Question: I am reworking some tables from a screwed up database. A few of the tables had the same data with different table names, and each one of them also had similar data but different column names. Anyway, this is a weird request but this has to be down like this.
I need to pivot rows up to simulate one row so I can create one record from two different tables.
I have attached a photo. The table on the left will pull a single row and the table on the left will supply 1 - n rows based on the id from the left table. I need to pivot the rows up to simulate one row and create one record with the two results.
From my checking online the pivot seems to be the way to go but it seems to want me to group or do some type of aggregating.
What is the best way to go about doing this?
'''
table1 ---Produces one row
table1id | col1 | col2 | col3
1 Wow Wee Zee
table2 ---Produces 1 - n rows
table2id | table1id | col1 | col2 | col3
1 1 sock cloth sup
2 1 bal baa zak
3 1 x y fooZ
'''
needs to look like this (the below is not column names, they're the result set)
'''
Woo,wee,zee,sock,cloth,sup,bla,baaa,zak,x,y,fooZ
'''

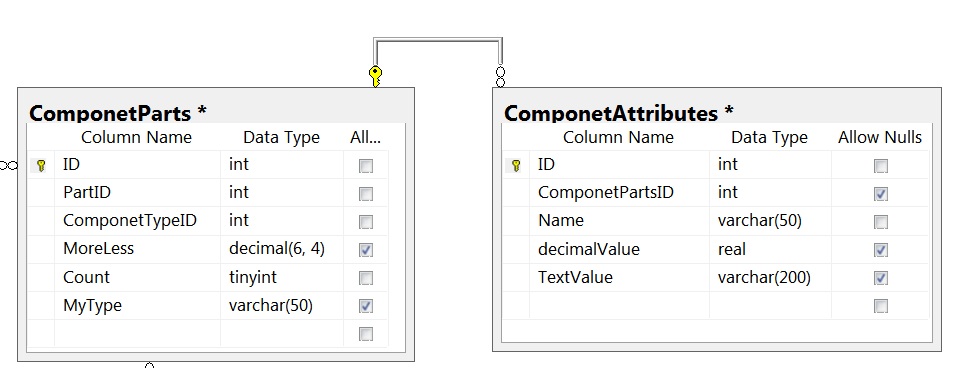
Answer: If using MySQL:
'''
SELECT a.table1id, GROUP_CONCAT(a.col) AS col_values
FROM
(
SELECT table1id, col1 col FROM table1 UNION ALL
SELECT table1id, col2 FROM table1 UNION ALL
SELECT table1id, col3 FROM table1 UNION ALL
SELECT table1id, col1 FROM table2 UNION ALL
SELECT table1id, col2 FROM table2 UNION ALL
SELECT table1id, col3 FROM table2
) a
GROUP BY a.table1id
'''
<URL>
---
If using SQL-Server:
'''
SELECT a.table1id, b.colnames
FROM table1 a
CROSS APPLY
(
SELECT STUFF((
SELECT ',' + aa.col
FROM
(
SELECT table1id, col1 col FROM table1 UNION ALL
SELECT table1id, col2 FROM table1 UNION ALL
SELECT table1id, col3 FROM table1 UNION ALL
SELECT table1id, col1 FROM table2 UNION ALL
SELECT table1id, col2 FROM table2 UNION ALL
SELECT table1id, col3 FROM table2
) aa
WHERE aa.table1id = a.table1id
FOR XML PATH('')
), 1, 1, '') AS colnames
) b
'''
<URL>